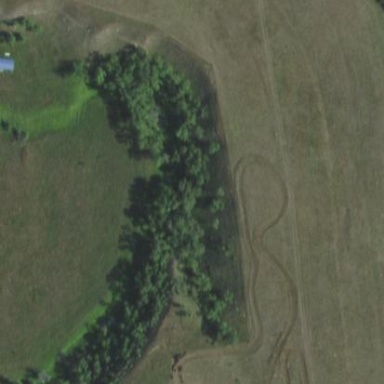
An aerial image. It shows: Dirt raceway.